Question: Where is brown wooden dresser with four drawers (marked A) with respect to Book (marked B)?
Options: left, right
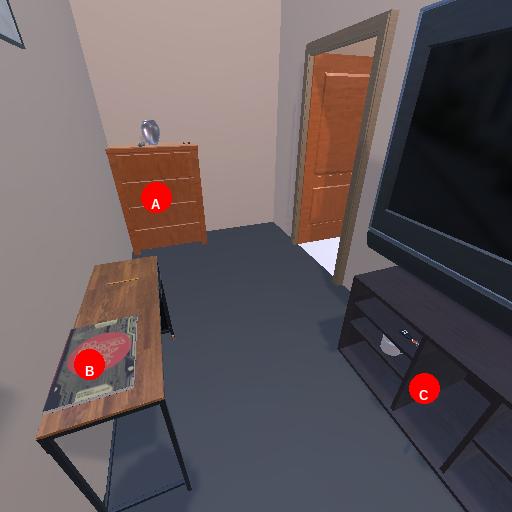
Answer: left